Chest X-ray. View position: PA
Patient age: 78
Patient sex: F
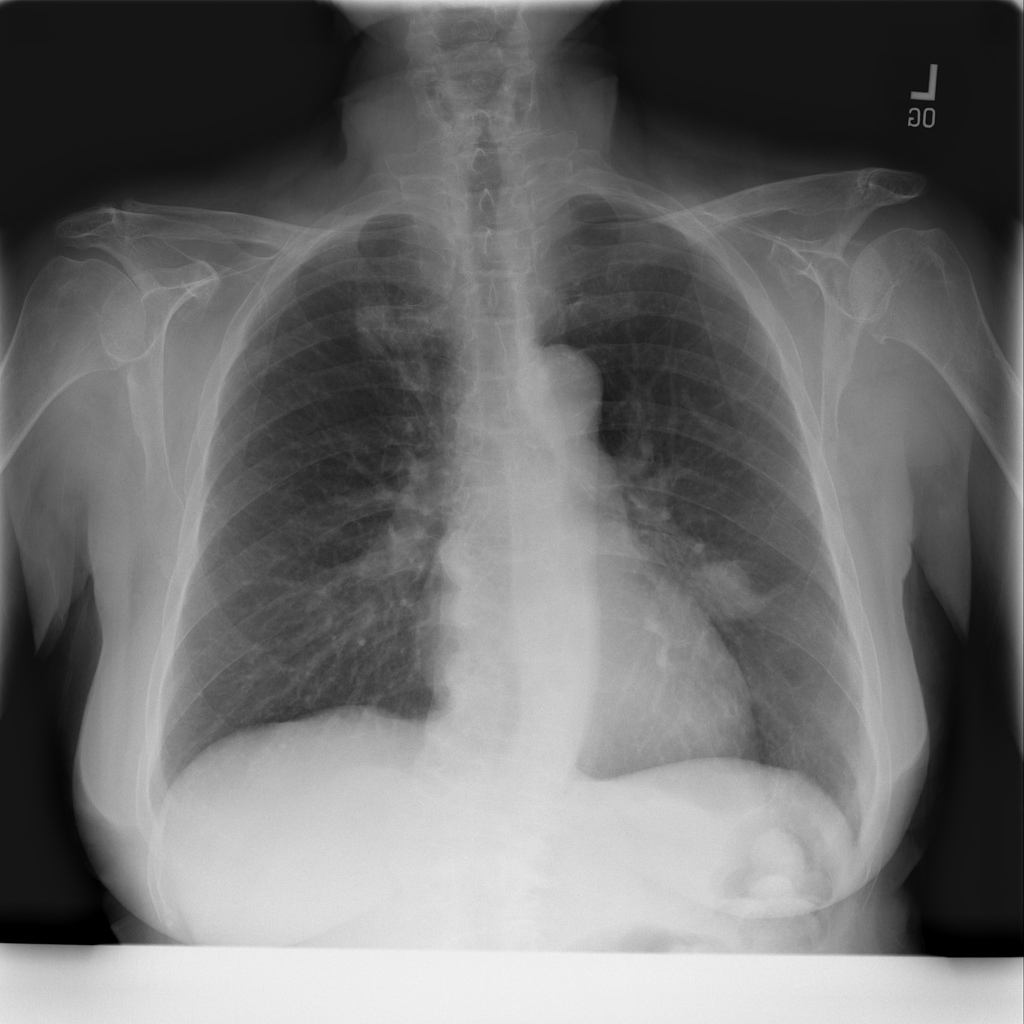
Finding: Pneumothorax